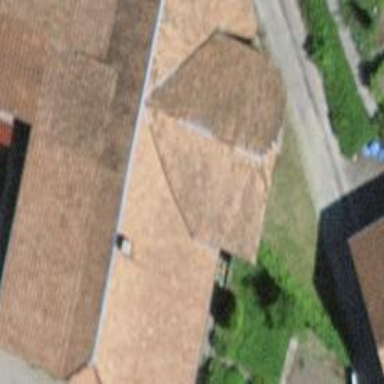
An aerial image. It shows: Farm building.